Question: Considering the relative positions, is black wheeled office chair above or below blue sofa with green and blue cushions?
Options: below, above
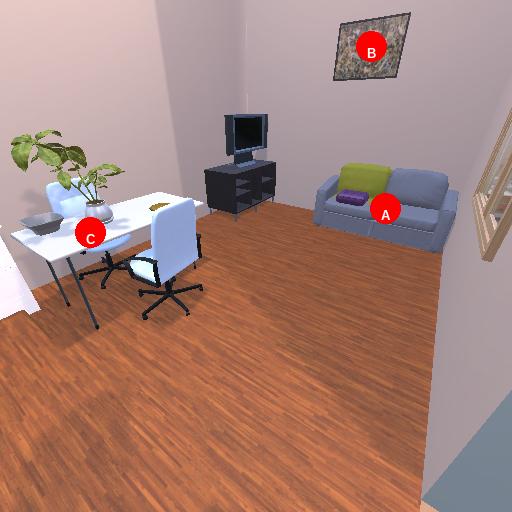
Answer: below